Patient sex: M
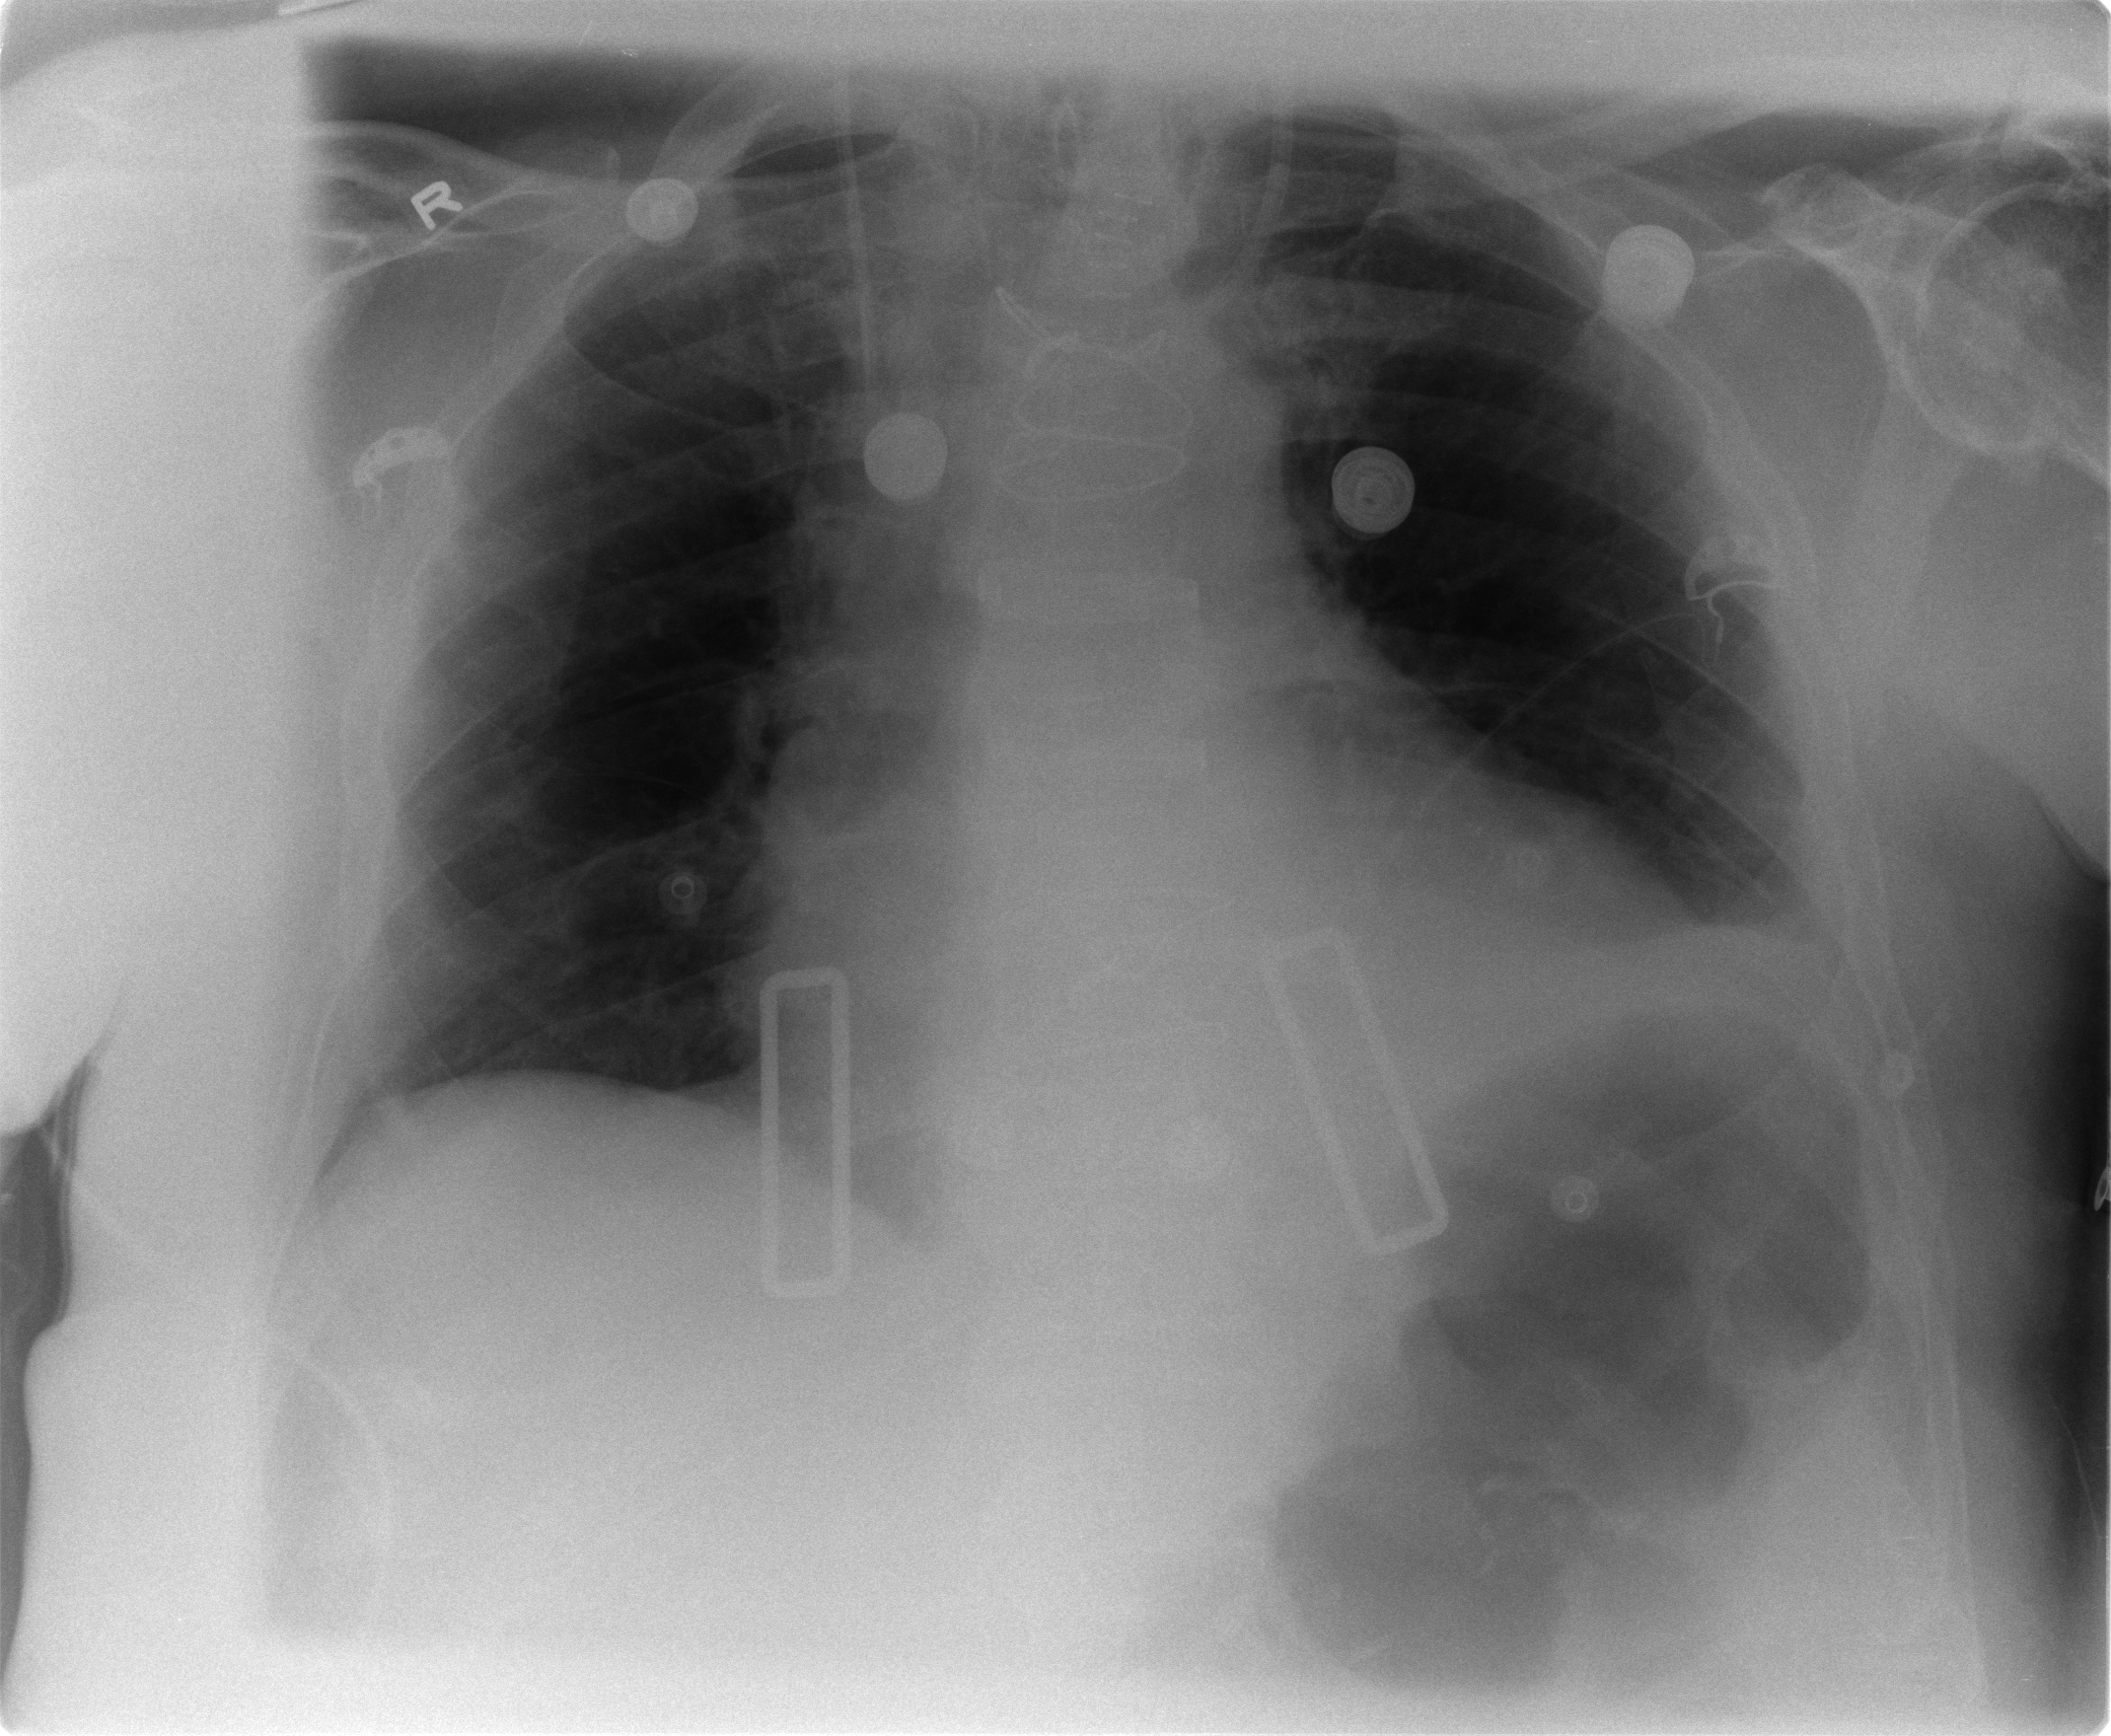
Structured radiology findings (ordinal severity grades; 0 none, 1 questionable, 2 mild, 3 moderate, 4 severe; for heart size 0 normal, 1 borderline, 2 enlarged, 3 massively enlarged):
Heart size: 2
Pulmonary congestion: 1
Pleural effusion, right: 0
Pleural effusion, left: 2
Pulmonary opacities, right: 0
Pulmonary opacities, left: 0
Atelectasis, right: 0
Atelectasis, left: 2